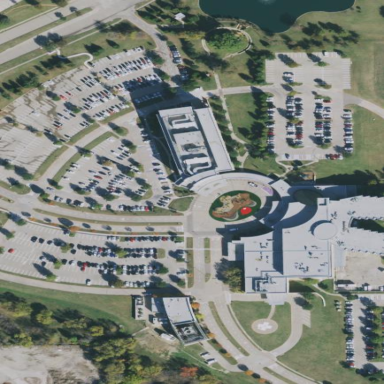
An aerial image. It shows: Healthcare facility identified as hospital.